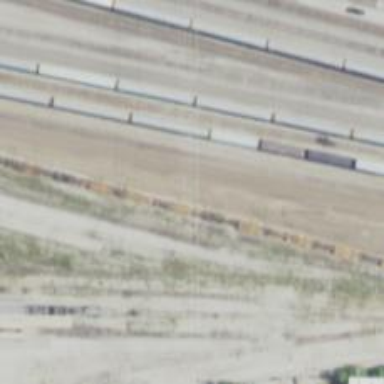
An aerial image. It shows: Railway yard used for servicing trains.